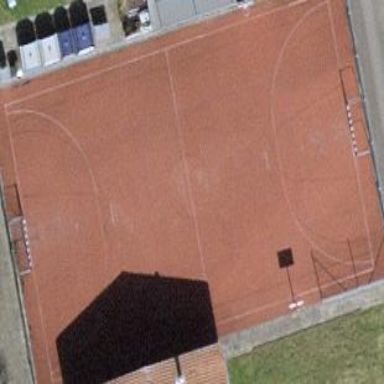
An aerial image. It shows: Pitch for leisure activities.